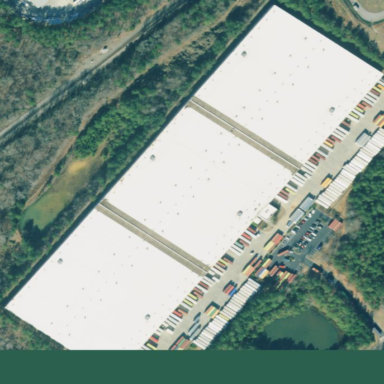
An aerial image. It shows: Warehouse.